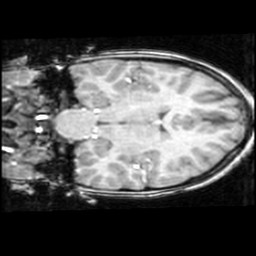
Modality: T1w
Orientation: coronal
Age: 9
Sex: female
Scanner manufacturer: ge
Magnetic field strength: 1.5 T
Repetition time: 0.03333 s
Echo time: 0.008 s